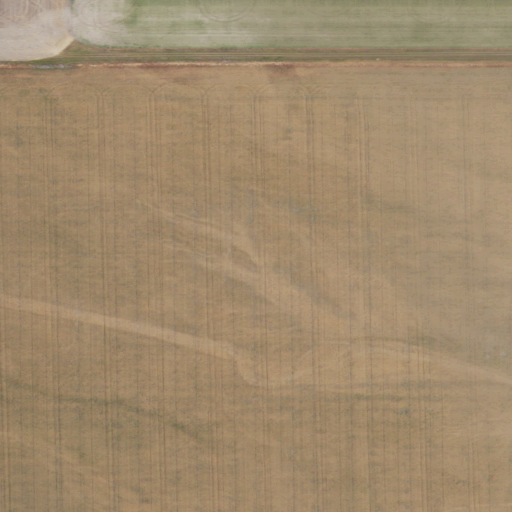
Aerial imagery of plain(s) in Montana named Laredo Flats containing cultivated crops and grassland